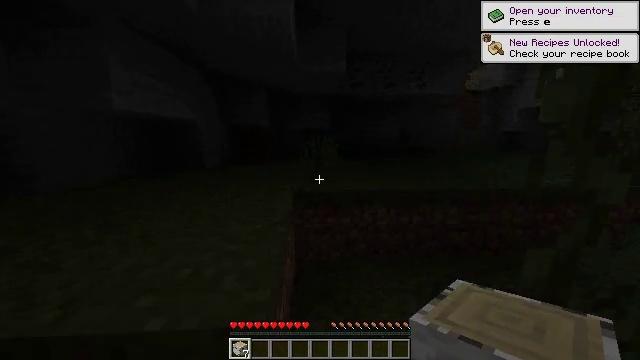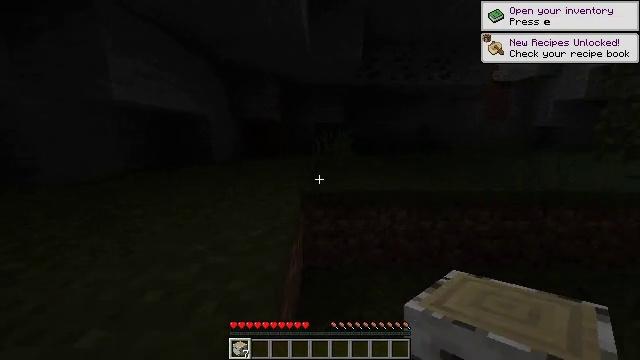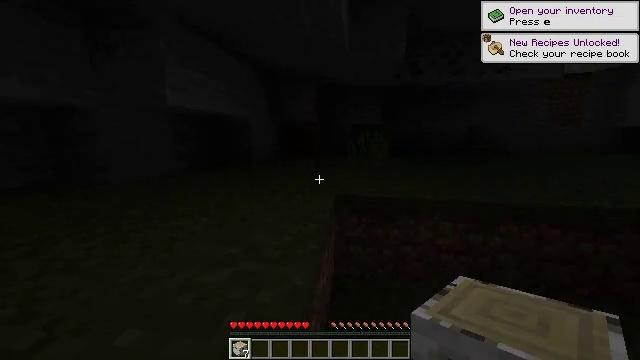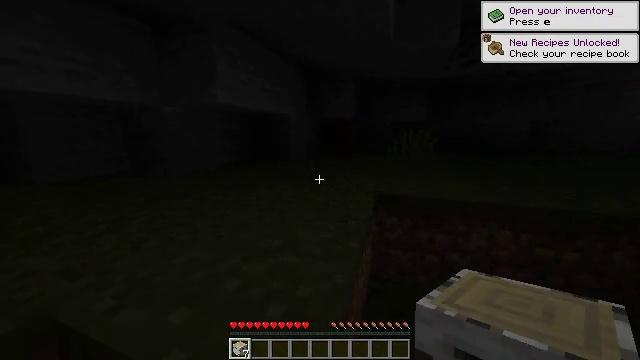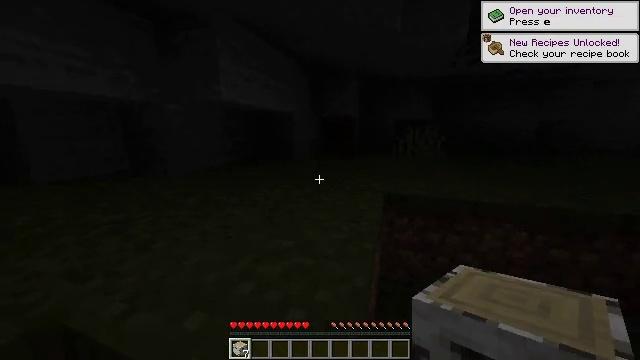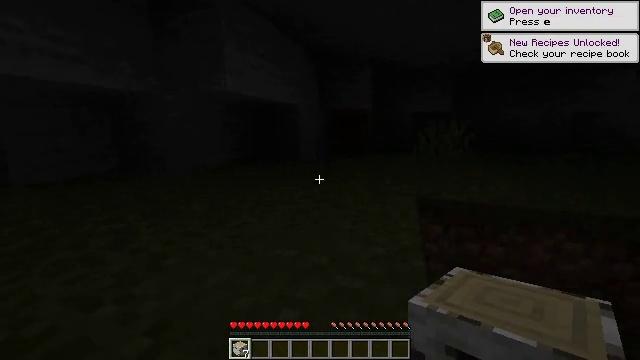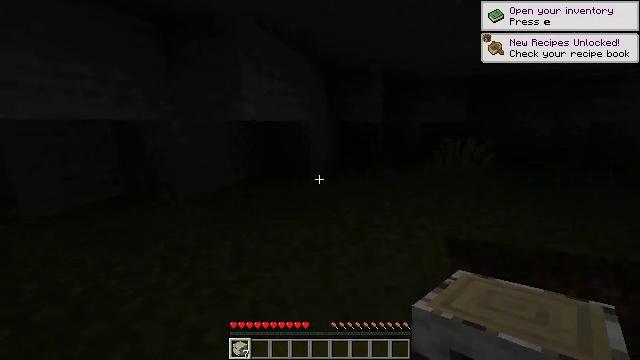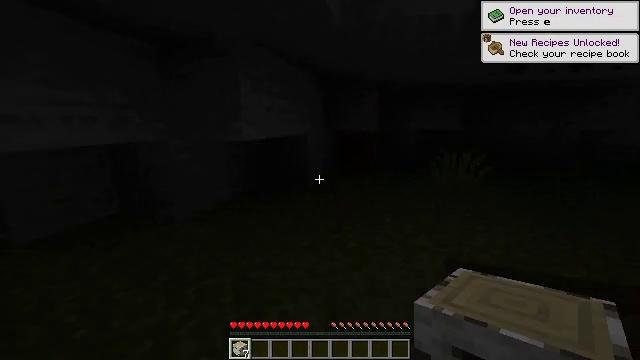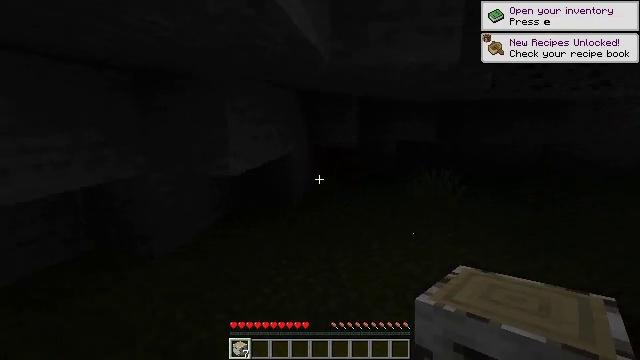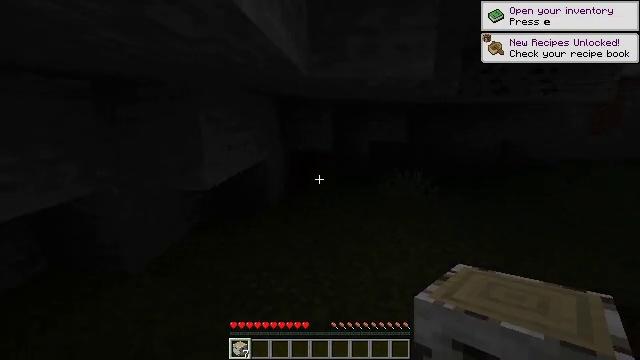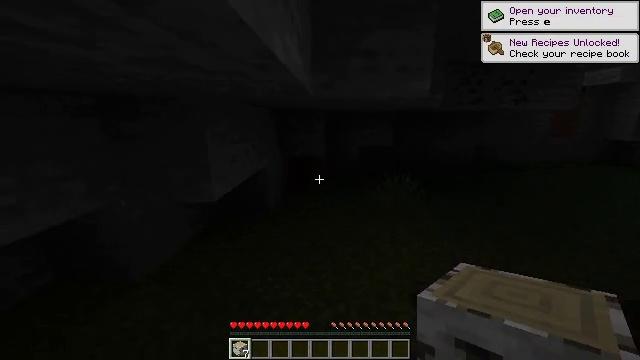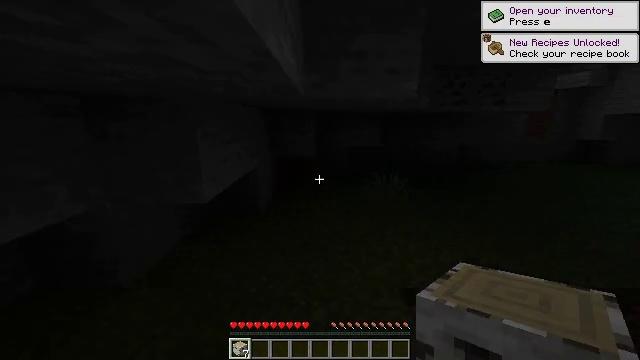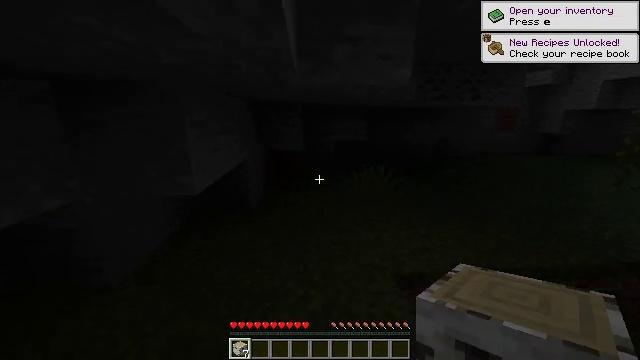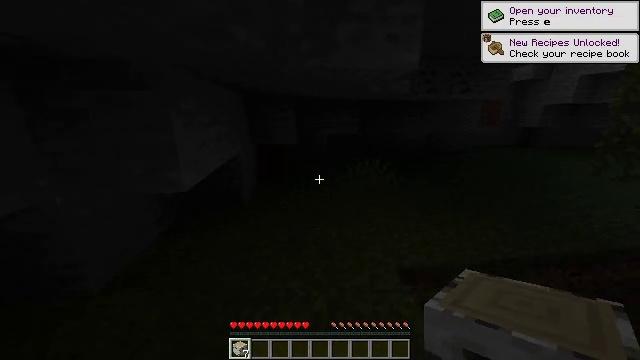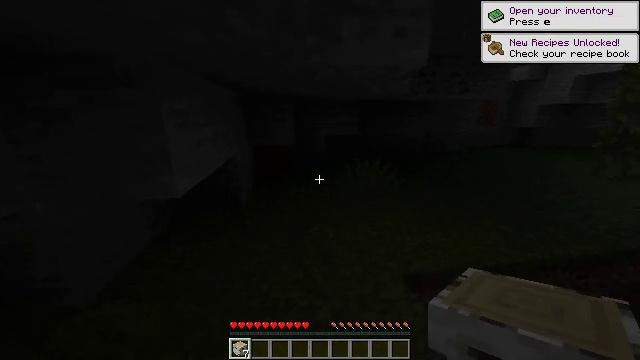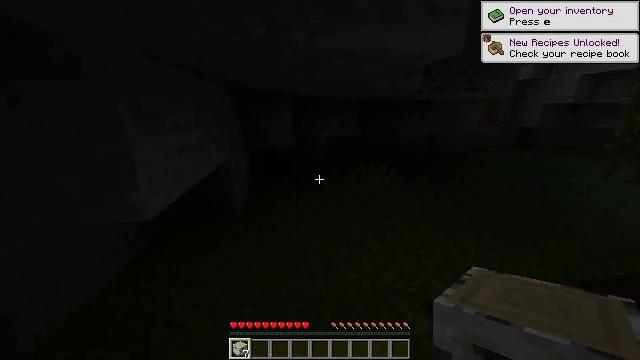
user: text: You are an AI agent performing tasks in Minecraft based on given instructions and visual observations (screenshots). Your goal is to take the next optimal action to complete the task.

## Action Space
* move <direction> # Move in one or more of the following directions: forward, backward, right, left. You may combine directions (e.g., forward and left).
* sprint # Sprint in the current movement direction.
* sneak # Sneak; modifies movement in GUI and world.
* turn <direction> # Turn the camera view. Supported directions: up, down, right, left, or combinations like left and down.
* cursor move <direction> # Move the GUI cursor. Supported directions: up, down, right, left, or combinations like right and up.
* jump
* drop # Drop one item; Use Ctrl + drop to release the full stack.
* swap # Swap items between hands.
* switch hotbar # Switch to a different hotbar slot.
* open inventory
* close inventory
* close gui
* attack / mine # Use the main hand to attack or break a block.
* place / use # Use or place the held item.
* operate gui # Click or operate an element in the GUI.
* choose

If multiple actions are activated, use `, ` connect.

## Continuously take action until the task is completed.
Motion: motion action
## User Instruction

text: Craft birch planks with a birch log in inventory.
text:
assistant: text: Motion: move forward, sprint, turn left and down
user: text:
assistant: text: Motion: move forward, sprint, turn left
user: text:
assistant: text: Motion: move forward and move left, sprint, turn left
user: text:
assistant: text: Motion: move forward and move left, sprint
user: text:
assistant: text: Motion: move forward and move left, sprint
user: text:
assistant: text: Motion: move forward and move left, sprint, jump
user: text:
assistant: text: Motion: move forward and move left, sprint, turn right, jump
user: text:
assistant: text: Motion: move forward, sprint, turn right, jump
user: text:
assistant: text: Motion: move forward, sprint, turn right, jump
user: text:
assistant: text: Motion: move forward, sprint, turn right
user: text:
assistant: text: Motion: move forward, sprint, turn right
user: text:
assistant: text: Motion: move forward, sprint, turn right and down
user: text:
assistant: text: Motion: move forward, sprint, turn right and down
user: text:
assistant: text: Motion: move forward, sprint
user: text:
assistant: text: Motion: move forward, sprint
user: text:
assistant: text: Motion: move forward and move right, sprint
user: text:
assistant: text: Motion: move forward and move right, sprint
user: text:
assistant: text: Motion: move forward and move right, sprint
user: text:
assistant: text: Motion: move forward and move right, sprint
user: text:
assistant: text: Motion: move forward, sprint
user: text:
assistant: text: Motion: move forward, sprint
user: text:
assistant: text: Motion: move forward, sprint, turn right and down
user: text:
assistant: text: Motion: move forward, sprint, turn right and down
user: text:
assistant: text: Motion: move forward, sprint, turn right and down
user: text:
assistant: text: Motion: move forward and move right, sprint, turn down
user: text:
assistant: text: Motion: move forward and move right, sprint
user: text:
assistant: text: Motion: move forward and move right, sprint, turn left and down
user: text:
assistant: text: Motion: move forward and move right, sprint, turn left and down
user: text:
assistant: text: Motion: move forward and move right, sprint, turn left and down
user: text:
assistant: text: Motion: move forward and move right, sprint, turn left and down